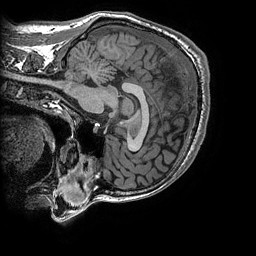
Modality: T1w
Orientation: sagittal
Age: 24
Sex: male
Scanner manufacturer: ge
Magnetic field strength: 3 T
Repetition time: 0.008184 s
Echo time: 0.003192 s